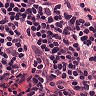
Metastatic tissue present: no